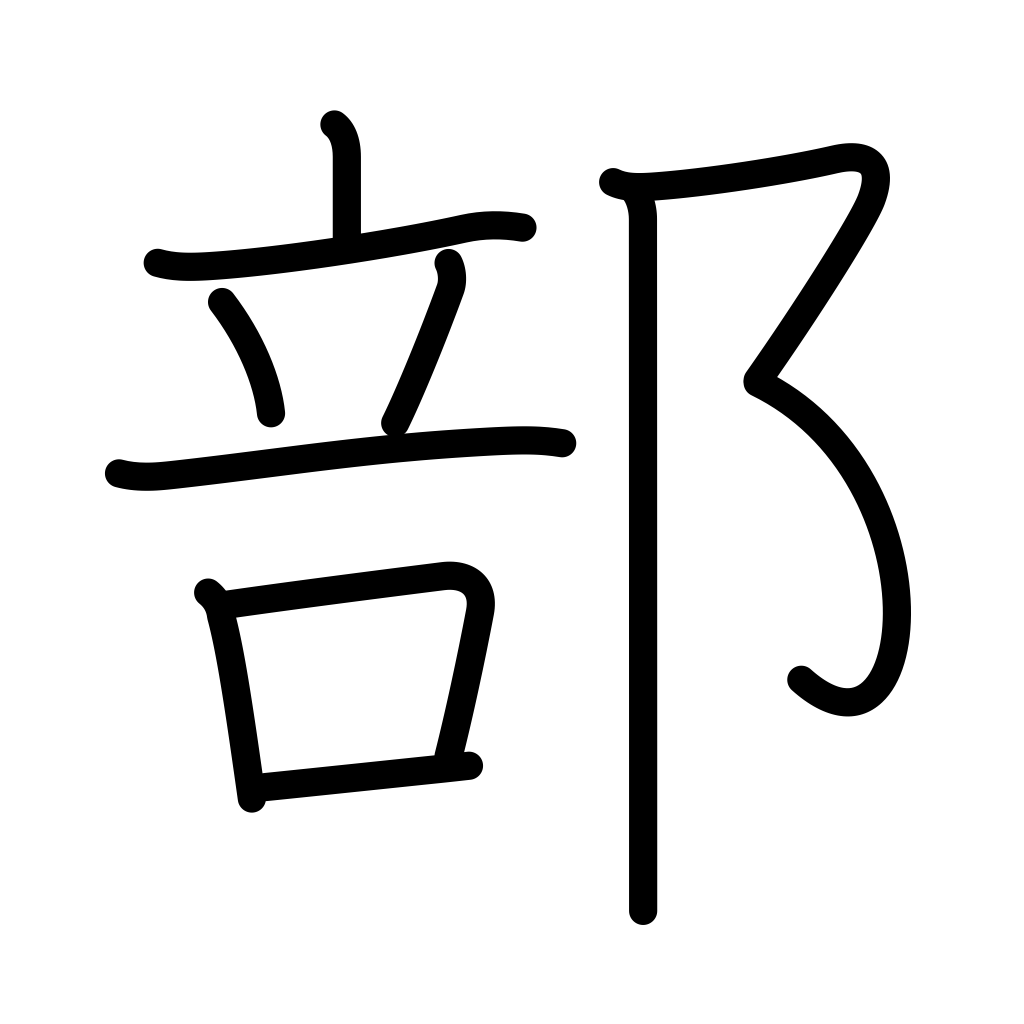
Meaning: section, bureau, dept, class, copy, part, portion, counter for copies of a newspaper or magazine